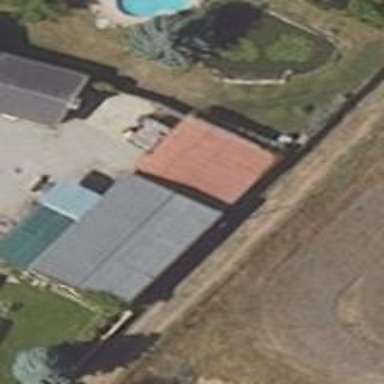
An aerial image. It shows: Shed building.